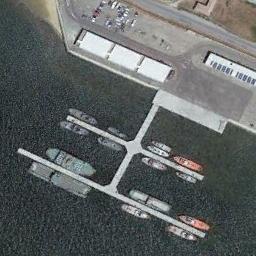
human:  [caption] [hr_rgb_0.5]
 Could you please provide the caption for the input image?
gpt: Some ships moored on the sea next to the harbor next to the parking lot .

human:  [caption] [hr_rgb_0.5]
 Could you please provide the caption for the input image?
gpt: Different branches of the harbor have different Numbers of ships .

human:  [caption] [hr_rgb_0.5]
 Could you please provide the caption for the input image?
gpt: The harbor has some neatly docked boats and two buildings and a parking lot are next to the harbor .

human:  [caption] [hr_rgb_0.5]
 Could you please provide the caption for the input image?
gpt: There are a lot of ships in the harbor .

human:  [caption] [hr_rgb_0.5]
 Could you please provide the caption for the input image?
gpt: There are some ships and two white buildings at the harbor .